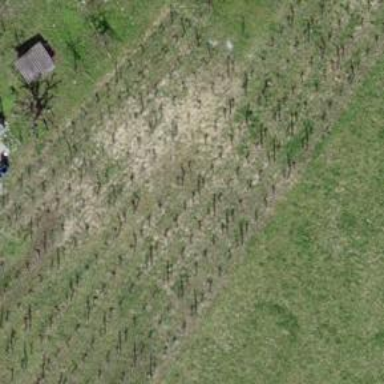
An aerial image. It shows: Vineyard growing grapes.